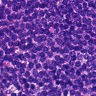
Metastatic tissue present: no